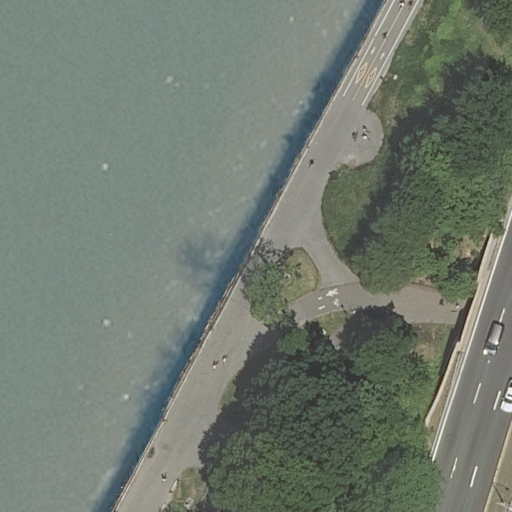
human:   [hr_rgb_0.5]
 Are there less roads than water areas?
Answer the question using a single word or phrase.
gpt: no

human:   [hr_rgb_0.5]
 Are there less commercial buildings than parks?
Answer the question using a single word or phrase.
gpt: yes

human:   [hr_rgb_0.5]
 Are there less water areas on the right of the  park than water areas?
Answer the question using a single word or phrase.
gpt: yes

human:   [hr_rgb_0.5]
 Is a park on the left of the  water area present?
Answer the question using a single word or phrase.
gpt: no

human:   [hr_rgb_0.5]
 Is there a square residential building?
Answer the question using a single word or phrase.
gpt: no

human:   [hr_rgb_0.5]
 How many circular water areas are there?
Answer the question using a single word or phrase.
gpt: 0

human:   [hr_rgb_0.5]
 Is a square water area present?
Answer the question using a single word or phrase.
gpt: no

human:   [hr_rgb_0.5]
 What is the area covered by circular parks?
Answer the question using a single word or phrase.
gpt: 0m2

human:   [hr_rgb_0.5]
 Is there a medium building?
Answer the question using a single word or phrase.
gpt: no

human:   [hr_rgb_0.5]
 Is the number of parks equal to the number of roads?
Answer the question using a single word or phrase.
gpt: no

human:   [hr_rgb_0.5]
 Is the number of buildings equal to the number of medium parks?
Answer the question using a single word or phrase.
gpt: no

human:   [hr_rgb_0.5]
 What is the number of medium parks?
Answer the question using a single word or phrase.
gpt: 1

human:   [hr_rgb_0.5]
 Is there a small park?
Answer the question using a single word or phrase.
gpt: no

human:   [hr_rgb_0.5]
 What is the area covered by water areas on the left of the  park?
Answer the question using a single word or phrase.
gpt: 4927m2

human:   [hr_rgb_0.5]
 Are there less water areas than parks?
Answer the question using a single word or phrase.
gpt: no

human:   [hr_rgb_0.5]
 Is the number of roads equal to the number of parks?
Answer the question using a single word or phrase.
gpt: no

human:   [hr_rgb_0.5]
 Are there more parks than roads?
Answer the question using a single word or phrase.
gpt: no

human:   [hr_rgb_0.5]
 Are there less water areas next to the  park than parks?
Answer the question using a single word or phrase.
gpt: no

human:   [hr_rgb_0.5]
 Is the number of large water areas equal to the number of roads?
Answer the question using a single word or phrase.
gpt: no

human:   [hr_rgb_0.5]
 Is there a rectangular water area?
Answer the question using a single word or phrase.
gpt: yes

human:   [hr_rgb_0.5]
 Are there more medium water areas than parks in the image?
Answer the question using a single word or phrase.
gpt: no

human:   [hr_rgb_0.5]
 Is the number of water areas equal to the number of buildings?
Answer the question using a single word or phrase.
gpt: no

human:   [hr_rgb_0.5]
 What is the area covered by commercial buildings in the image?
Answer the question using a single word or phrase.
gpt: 0m2

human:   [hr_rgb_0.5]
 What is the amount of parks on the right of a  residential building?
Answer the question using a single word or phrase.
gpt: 0

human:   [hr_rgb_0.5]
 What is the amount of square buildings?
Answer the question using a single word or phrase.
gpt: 0

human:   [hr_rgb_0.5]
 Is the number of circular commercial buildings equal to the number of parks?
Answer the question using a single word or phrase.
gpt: no

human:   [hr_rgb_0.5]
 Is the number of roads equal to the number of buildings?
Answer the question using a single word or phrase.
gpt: no

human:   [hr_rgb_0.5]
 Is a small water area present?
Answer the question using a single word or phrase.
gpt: no

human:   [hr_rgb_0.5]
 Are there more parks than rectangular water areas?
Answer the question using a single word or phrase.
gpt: no

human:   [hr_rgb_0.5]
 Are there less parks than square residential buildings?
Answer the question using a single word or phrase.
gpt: no

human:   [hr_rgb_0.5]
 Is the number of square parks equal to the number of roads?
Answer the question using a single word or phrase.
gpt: no

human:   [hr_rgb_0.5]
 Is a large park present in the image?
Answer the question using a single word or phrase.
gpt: no

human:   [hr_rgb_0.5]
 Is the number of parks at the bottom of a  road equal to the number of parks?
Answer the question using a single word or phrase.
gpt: no

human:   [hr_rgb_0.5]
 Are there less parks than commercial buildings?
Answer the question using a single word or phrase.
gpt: no

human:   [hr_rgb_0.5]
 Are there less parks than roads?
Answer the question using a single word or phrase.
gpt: yes

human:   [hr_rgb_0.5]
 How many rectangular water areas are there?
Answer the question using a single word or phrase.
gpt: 1